Question: I have an 'NSArray' called 'groups' containing 'NSArray' objects which each contain 'QuestionSub' objects, which in its turn inherit from the 'Question' class.
The Question class consist of, amongst others, an 'NSString' value called 'Id'. This is the string I would like to search for.
The problem is that 'QuestionSub' contains an 'NSString' called 'parent', which is a reference to a parent Question; hence I cannot use an 'NSPredicate' with query the 'ANY' statement since it will match on any equal string.
My problem is that my search doesn't return a result. However, I can't seem to find the right query for my 'NSPredicate' to get a correct result.
This is my code:
'''
/**
* Get the (QuestionSub)[QuestionSub] for a questuon GUID
*
* @param guid NSString The GUID of the question
*
* @return QuestionSub The QuestionSub
*/
- (QuestionSub *)getQuestionForGuid:(NSString *)guid
{
NSPredicate *predicate = [NSPredicate predicateWithFormat:@"Id == %@", guid];
NSArray *filtered = [self.groups filteredArrayUsingPredicate:predicate];
if (filtered.count > 0)
{
return [filtered objectAtIndex:0];
}
else {
return nil;
}
}
'''
This is a representation of my 'NSArray':

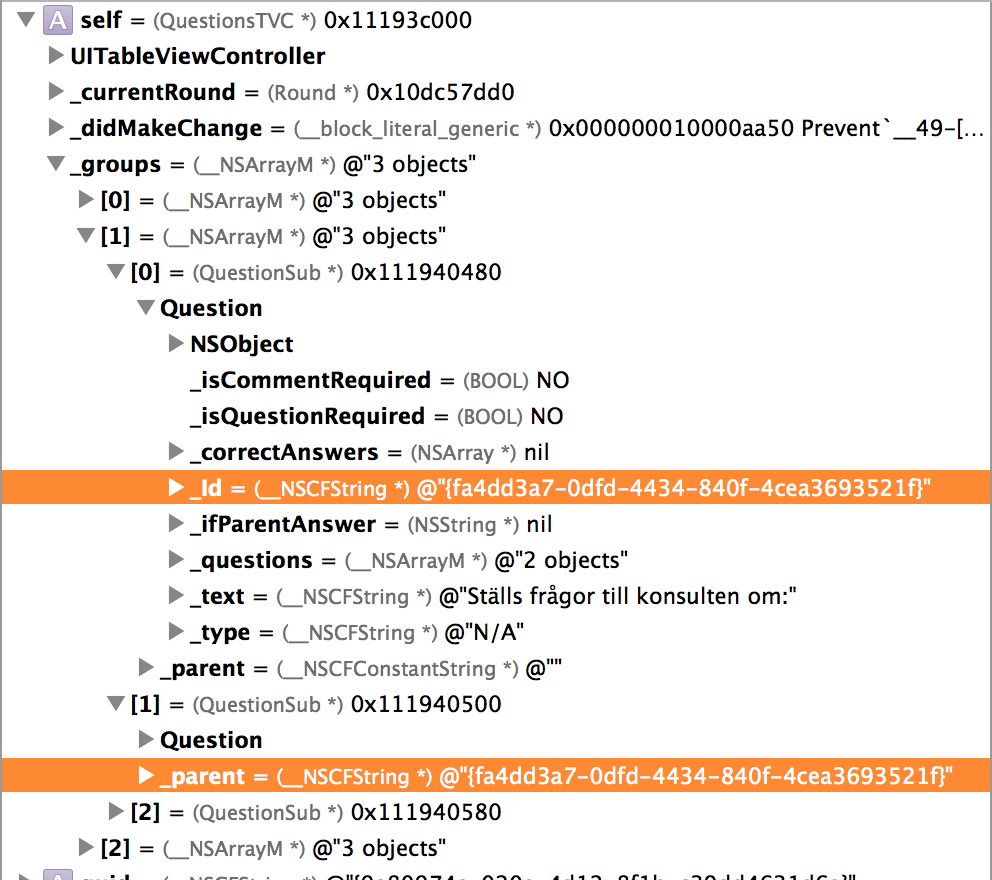
Answer: The problem is that filters the entire groups array. So ANY operator says to filter out all subarrays which contain Question object with needed Id property.
In your Example you have Questions with the same and in the same subarray, so ANY works here properly and there is no difference between == and CONTAINS for our goal.
To get needed result you first need to flatten your groups to one-dimensional array of Questions and then apply your predicate.
Unfortunately NSArray class does't provide any method to flatten multi-dimensional array (: